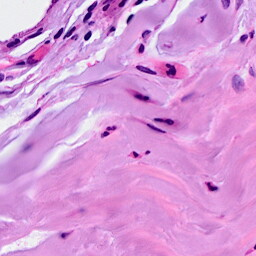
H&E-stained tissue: Breast